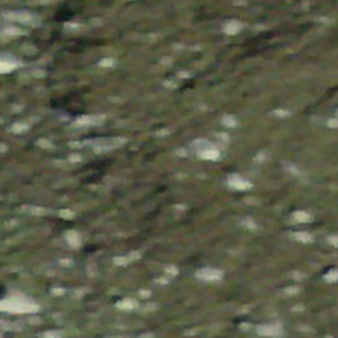
Label: other